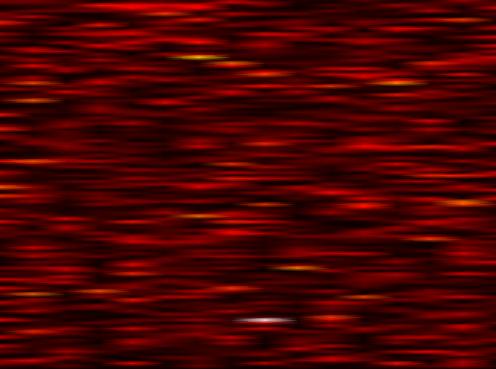
Label: FBMC